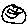
Label: smiley face